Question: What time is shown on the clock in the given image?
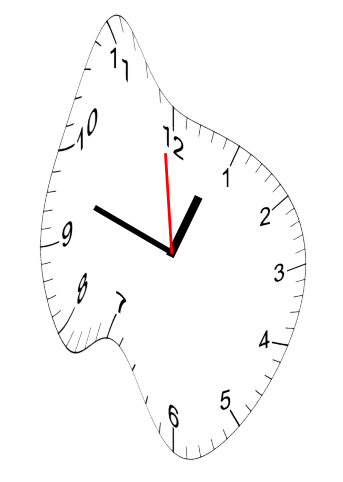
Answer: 12:47:59